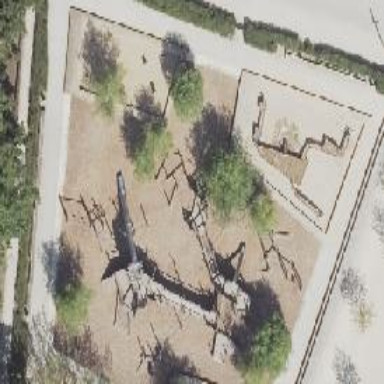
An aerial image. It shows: Playground with slide.